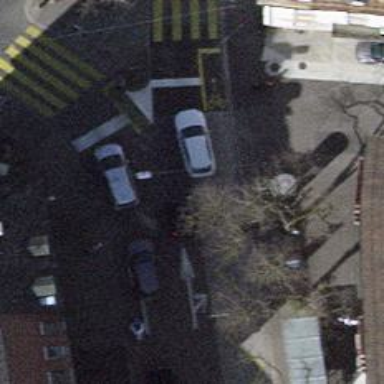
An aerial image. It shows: Bus stop for trolleybuses with designated stop position for public transport.